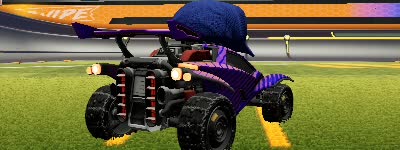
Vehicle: octane